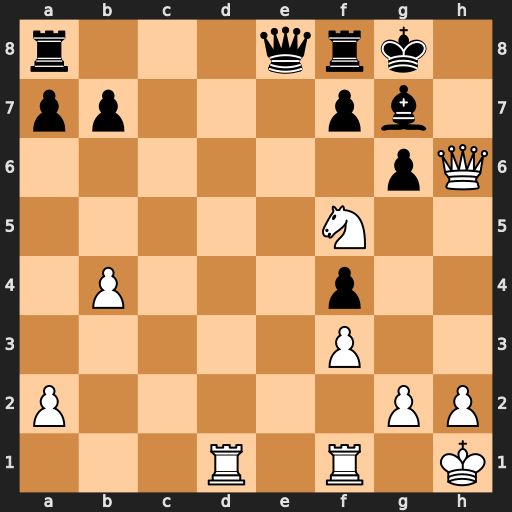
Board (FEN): r3qrk1/pp3pb1/6pQ/5N2/1P3p2/5P2/P5PP/3R1R1K
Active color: w
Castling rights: -
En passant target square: -
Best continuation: Qxg7#